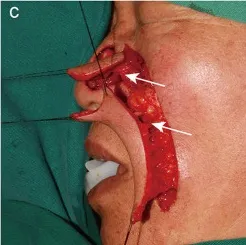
A 69-year-old man with a history of basal cell carcinoma on the left ala for 2 years. Different steps of the operation and postoperative follow-up (25 months). (b,c) Dissection of the round rotational flap and V-Y advancement island pedicle flap. The white arrow indicates the perforating branch of the facial artery.
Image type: medical_photograph (other_medical_photograph)